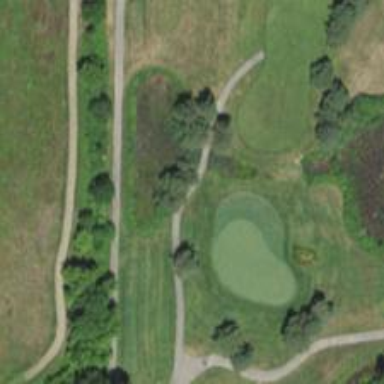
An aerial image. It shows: Path used for both walking and golf.